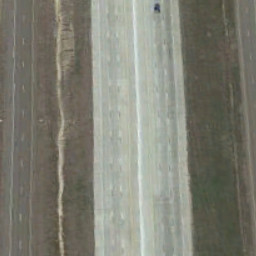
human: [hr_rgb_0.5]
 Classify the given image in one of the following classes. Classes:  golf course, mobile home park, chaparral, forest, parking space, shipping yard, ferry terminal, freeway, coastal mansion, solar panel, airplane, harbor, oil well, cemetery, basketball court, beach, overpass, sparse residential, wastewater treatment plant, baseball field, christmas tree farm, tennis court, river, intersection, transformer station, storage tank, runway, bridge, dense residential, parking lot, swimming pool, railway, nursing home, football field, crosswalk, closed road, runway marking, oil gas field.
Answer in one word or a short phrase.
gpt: freeway